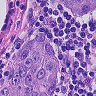
Metastatic tissue present: yes